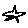
Label: star